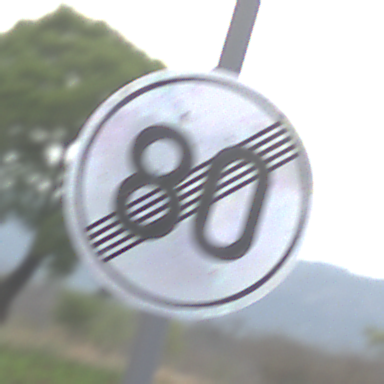
Verkehrszeichen: EndeGeschwindigkeit80
Umgebung: Outdoor, Nature
Tageszeit: Midday
Wetter: PartlyCloudy
Licht: Natural
Jahreszeit: NotSpecified
Kontrast: LowContrast